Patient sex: F
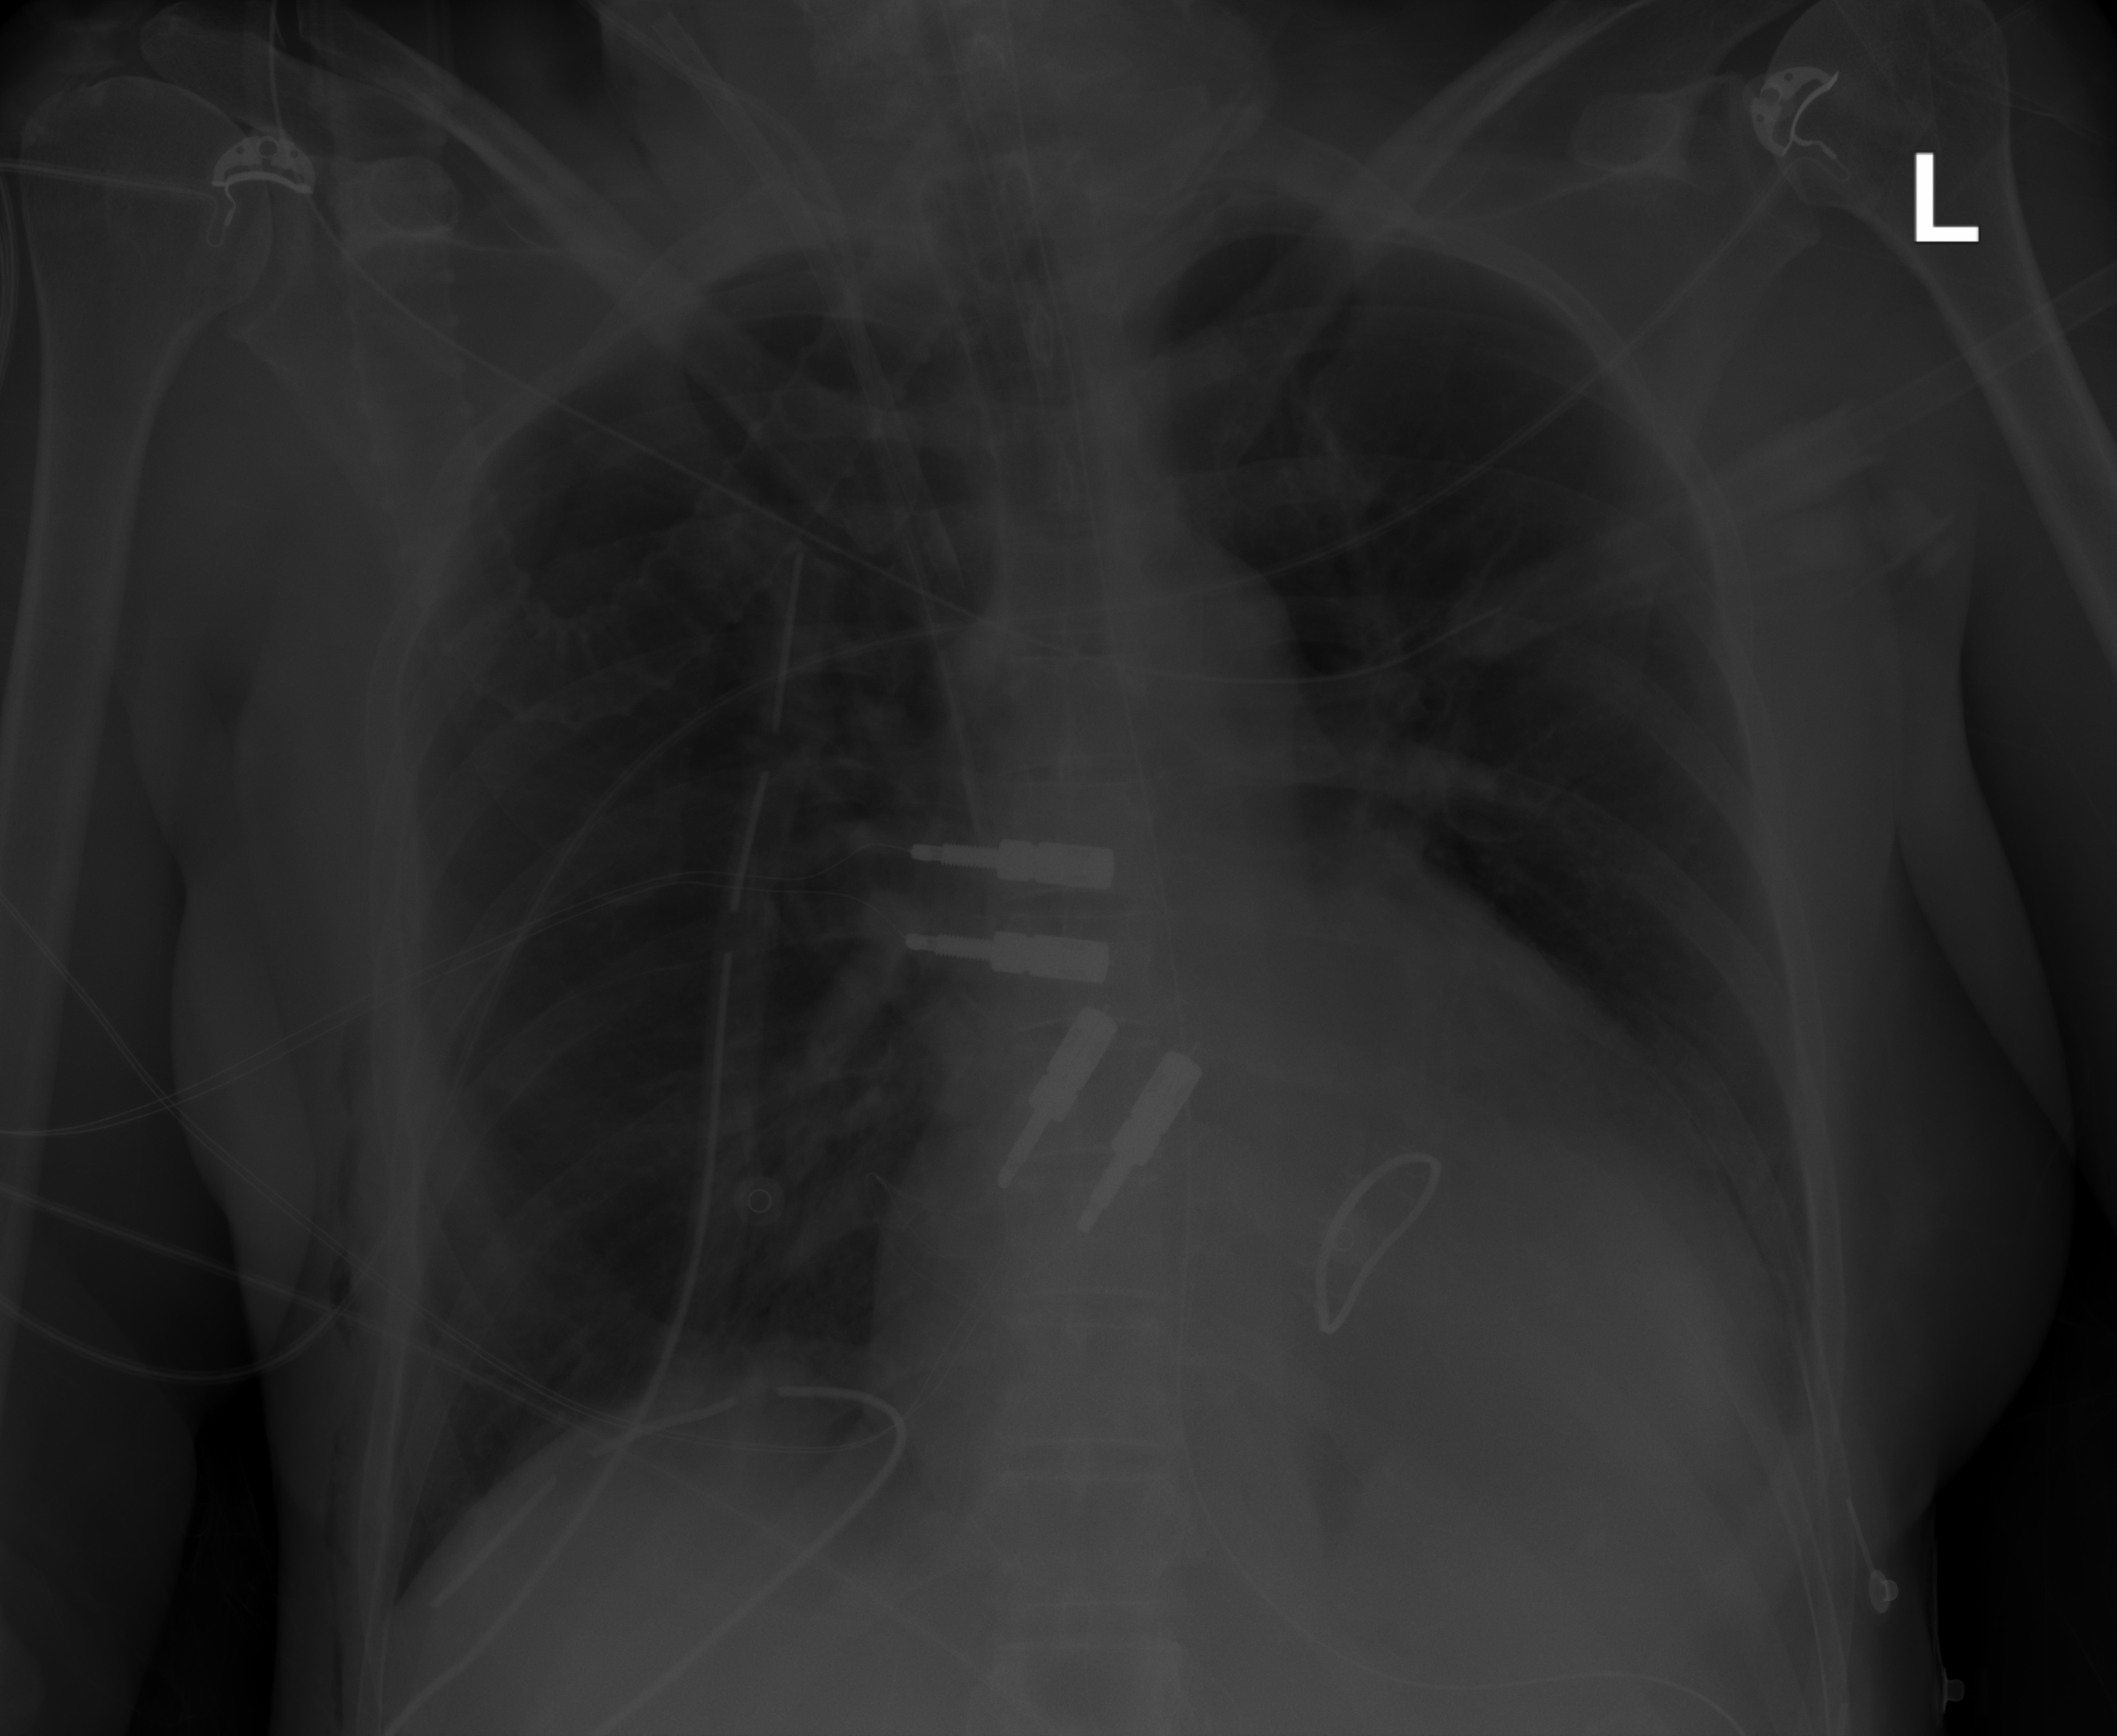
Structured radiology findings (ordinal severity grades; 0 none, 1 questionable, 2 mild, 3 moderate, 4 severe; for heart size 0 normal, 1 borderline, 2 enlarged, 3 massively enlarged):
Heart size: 2
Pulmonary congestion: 0
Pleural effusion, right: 0
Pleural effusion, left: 2
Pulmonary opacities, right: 0
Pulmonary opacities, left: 0
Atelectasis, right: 0
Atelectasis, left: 2